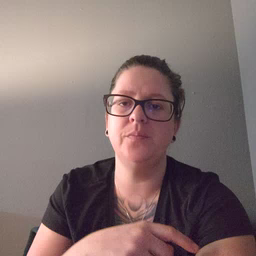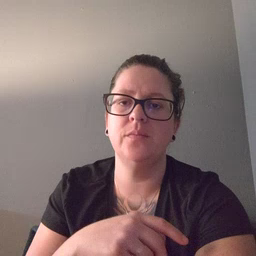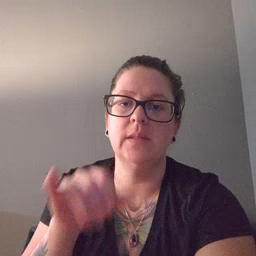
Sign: stay